Field crop: maize
Growth stage: 2
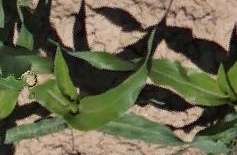
Species: maize